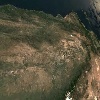
Label: land